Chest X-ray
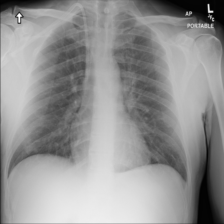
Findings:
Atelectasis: negative
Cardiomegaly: negative
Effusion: negative
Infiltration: negative
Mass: negative
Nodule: negative
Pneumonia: negative
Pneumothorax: negative
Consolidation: negative
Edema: negative
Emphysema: negative
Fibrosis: negative
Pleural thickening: negative
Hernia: negative